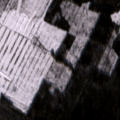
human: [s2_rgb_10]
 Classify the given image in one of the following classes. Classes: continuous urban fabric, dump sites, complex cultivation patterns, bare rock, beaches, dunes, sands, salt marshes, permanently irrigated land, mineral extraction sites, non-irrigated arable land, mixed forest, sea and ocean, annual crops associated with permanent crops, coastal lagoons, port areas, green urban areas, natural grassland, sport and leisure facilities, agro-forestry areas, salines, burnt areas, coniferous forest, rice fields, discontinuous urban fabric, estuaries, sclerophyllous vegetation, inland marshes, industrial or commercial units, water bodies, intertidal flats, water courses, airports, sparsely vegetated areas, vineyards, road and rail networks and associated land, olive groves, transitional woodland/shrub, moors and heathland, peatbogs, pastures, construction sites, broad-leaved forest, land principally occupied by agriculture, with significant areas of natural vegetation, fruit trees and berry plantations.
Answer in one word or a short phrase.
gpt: broad-leaved forest, mixed forest, transitional woodland/shrub